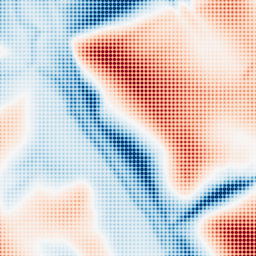
Category: multiscale
Decomposition family: dog_multiscale
Decomposition parameters: sigma_ratio: 1.6
n_scales: 6
base_sigma: 2
Upsampling method: sinc_blackman
Upsampling parameters: scale: 8
kernel_size: 8
Upsampling scale: 8